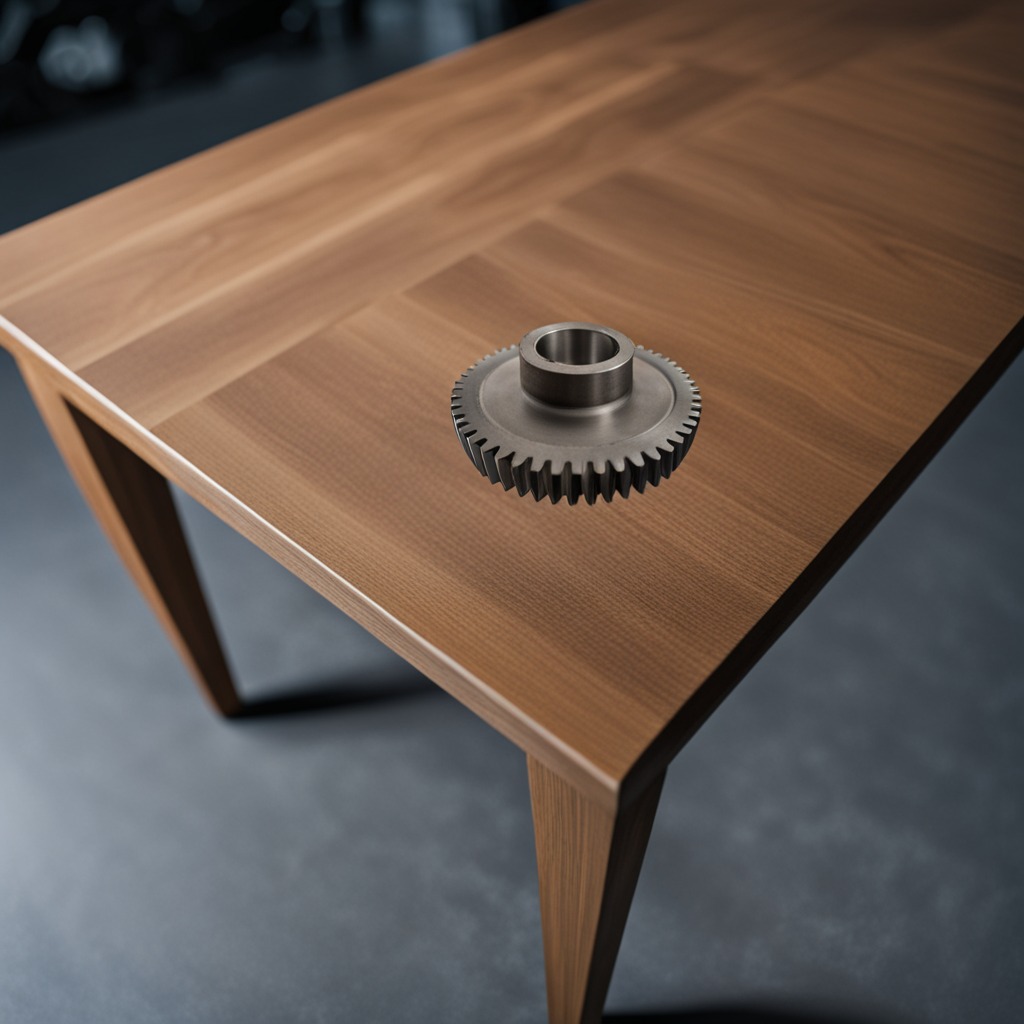
A steel gear with teeth is lying on the old table.